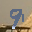
Label: 9